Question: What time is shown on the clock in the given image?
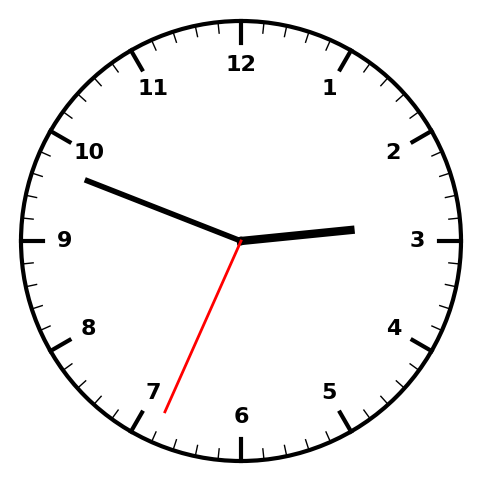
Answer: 02:48:34